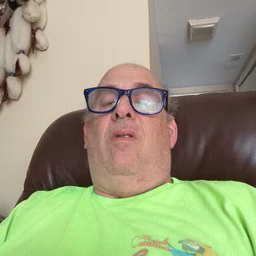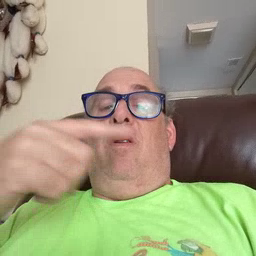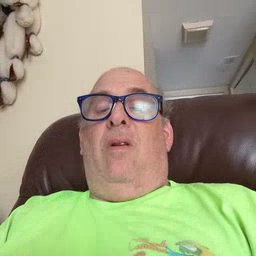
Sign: hesheit